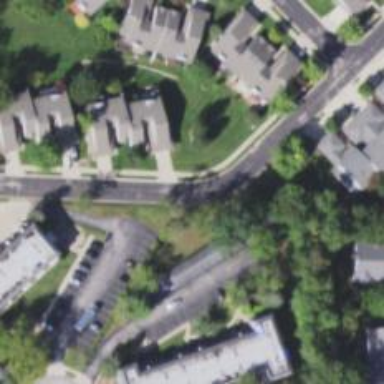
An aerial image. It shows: Residential road.